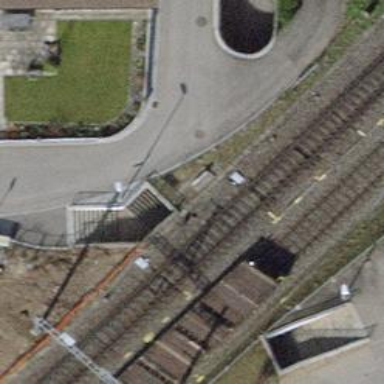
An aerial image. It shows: Asphalt footway that goes through tunnel.